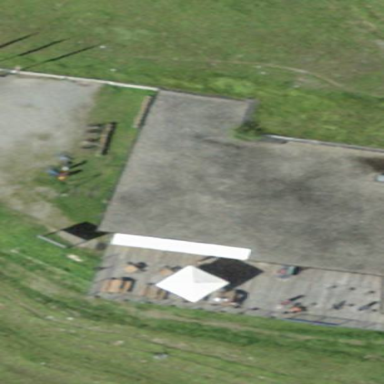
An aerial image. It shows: Part of building which serves as restaurant.